Question: I am trying to post a request to the google authSub for youtube. I use jQuery for AJAX posts etc. When I make the POST I get a 405 error: "405 Method Not Allowed".
Here is my js:
'''
$.ajax({
type: 'POST',
url: "https://www.google.com/accounts/AuthSubRequest",
beforeSend: function(xhr){
xhr.setRequestHeader('X-GData-Key', 'key="' + ytKey + '"');
},
success: function(oData){
//alert(oData);
},
scope: 'http://gdata.youtube.com',
alt: 'json',
next: 'http://' + globalBrand + '/sitecreator/view.do',
session: 1
});
'''
The page I am using in the API for this is <URL>.
Here is what the error looks like:

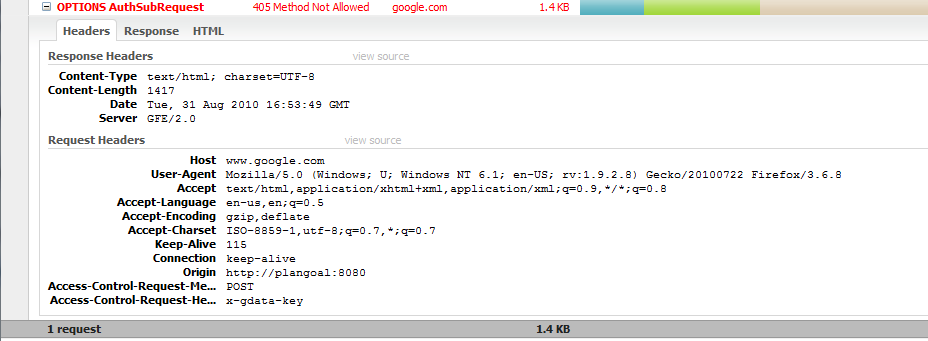
Answer: Ah, here is a solution to the problem. If I make the request with the url built out and assigned as an href to an anchor or call it in window.open(); it works.
'''
window.open('https://www.google.com/accounts/AuthSubRequest?scope=http://gdata.youtube.com&next=http://' + globalBrand + '/sitecreator/view.do&session=1');
'''
As for why jQuery's method with the ajax was being rejected I know not. It seems to be an issue <URL> also.